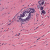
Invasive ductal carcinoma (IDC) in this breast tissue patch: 0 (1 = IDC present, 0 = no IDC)